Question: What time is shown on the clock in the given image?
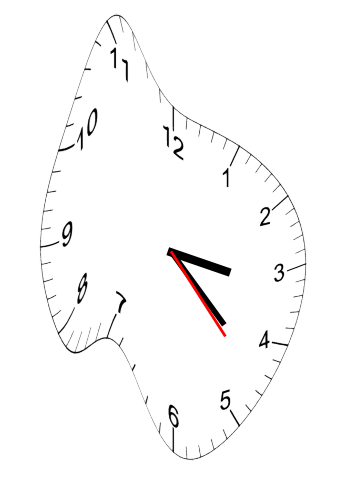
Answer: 03:22:23